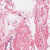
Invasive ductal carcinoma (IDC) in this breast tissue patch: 0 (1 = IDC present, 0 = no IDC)